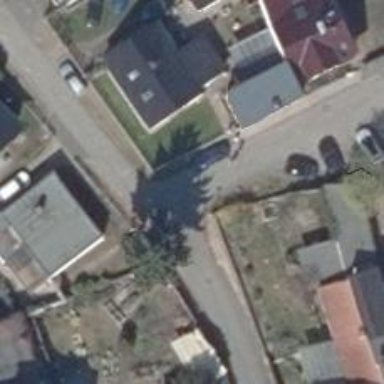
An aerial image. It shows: Residential road.